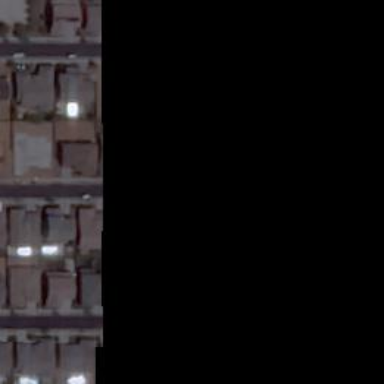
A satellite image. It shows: Residential road.